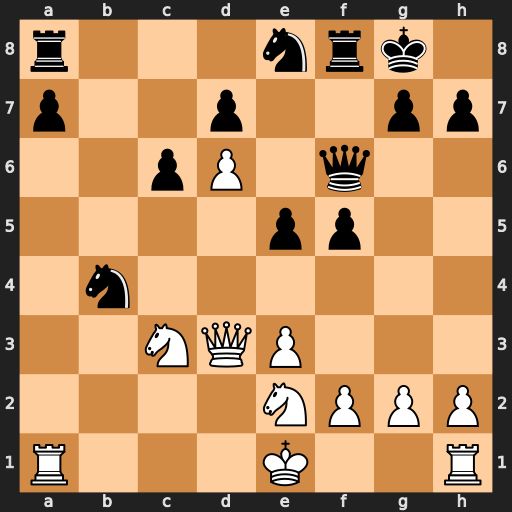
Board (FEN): r3nrk1/p2p2pp/2pP1q2/4pp2/1n6/2NQP3/4NPPP/R3K2R
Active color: w
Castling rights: KQ
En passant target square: -
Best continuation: Qc4+ Qe6 Qxb4